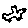
Label: bird